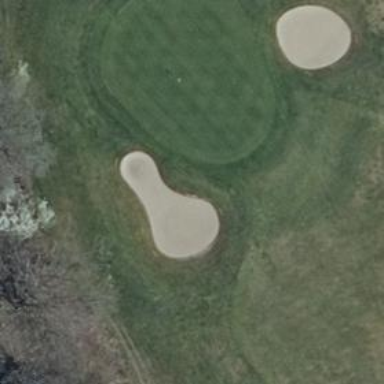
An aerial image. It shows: Golf bunker.